Question: I'm attempting to create a simple line chart with d3, however for some reason it's filling between the line and some midpoint. Here's the output:

My javascript is the following:
'''
var width = 500,
height = 500,
padding = 10;
var extentVisits = d3.extent(visits, function(obj){
return obj['visits'];
});
var extentDates = d3.extent(visits, function(obj){
return obj['datestamp'];
});
var yScale = d3.scale.linear()
.domain(extentVisits)
.range([height - padding, padding]);
var xScale = d3.time.scale()
.domain(extentDates)
.range([0, width]);
var line = d3.svg.line()
.x(function(d) {
return xScale(d['datestamp']);
})
.y(function(d) {
return yScale(d['visits']);
})
d3.select('#chart')
.append('svg')
.attr('width', width)
.attr('height', height)
.append("g")
.attr("transform", "translate(5,5)")
.append('path')
.datum(visits)
.attr("class", "line")
.attr('d', line);
'''
Where visits is of the form:
'''
visits = [{'datestamp': timestampA, 'visits': 1000},
{'datestamp': timestampB, 'visits': 1500}]
'''
I'm pretty new at d3 so I'm sure it's something simple, but it's driving me crazy.
Thanks in advance.
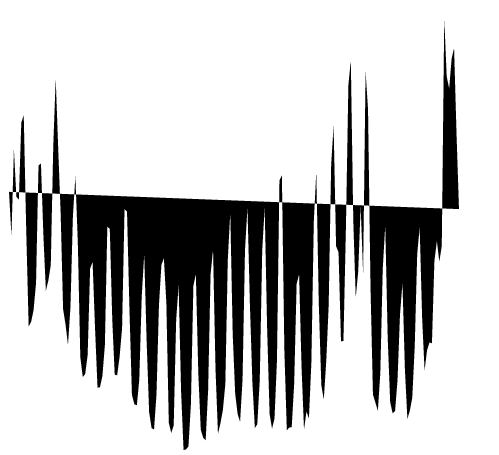
Answer: The midpoint you're seeing is just the connection of the first and last point. This is because the path you've created has (by default) a black fill. Even though it's an open path (i.e., the first and last point are not actually connected), if filled, it will appear closed:
> The fill operation fills open subpaths by performing the fill operation as if an additional "closepath" command were added to the path to connect the last point of the subpath with the first point of the subpath.
Source: <URL>
The solution here is to eliminate the fill and instead set a stroke. You can do this directly in JS with d3 or through CSS.
'''
path.line
{
fill: none;
stroke: #000;
}
'''
<URL>